【题型】填空题　【知识点】解析几何　【难度】medium
抛物线 \(y^2 = 2px(p>0)\) 的焦点 \(F\)，准线 \(l\)，点 \(A\)、\(B\) 是抛物线上两个动点，且满足 \(\angle AFB = \frac{\pi}{6}\)，设线段 \(AB\) 的中点 \(M\) 在 \(l\) 上的投影是 \(N\)，则 \(\frac{|AB|^2}{|MN|^2}\) 的最小值为 \underline{\quad\quad}。
【解答】
\textbf{【答案】} $2 - \sqrt{3}$

\bigskip

\textbf{【详解】} 过 $A$ 作 $AQ \perp l$ 于 $Q$，过 $B$ 作 $BP \perp l$ 于 $P$，

设 $|AF| = a$，$|BF| = b$，如图所示，根据抛物线的定义，

可知 $|AF| = |AQ|$，$|BF| = |BP|$。

在梯形 $ABPQ$ 中，有 $|MN| = \frac{1}{2}(a + b)$。

在 $\triangle ABF$ 中，
$|AB|^2 = a^2 + b^2 - 2ab \cos\frac{\pi}{6} = a^2 + b^2 - \sqrt{3}ab = (a + b)^2 - (2 + \sqrt{3})ab$,

又 $\because ab \le \left(\frac{a + b}{2}\right)^2$，$\therefore |AB|^2 \ge \frac{(2 - \sqrt{3})(a + b)^2}{4} \implies |AB| \ge \frac{\sqrt{6} - \sqrt{2}}{4}(a + b)$，

$\frac{|MN|}{|AB|} \le \frac{\frac{1}{2}(a + b)}{\frac{\sqrt{6} - \sqrt{2}}{4}(a + b)} = \frac{2}{\sqrt{6} - \sqrt{2}} = \frac{2(\sqrt{6} + \sqrt{2})}{4} = \frac{\sqrt{6} + \sqrt{2}}{2}$,

故
$\frac{|AB|^2}{|MN|^2} \ge \left(\frac{2}{\sqrt{6} + \sqrt{2}}\right)^2 = 2 - \sqrt{3}$.

$\therefore \frac{|AB|^2}{|MN|^2}$ 的最小值是 $2 - \sqrt{3}$。

\medskip

故答案为：$2 - \sqrt{3}$。

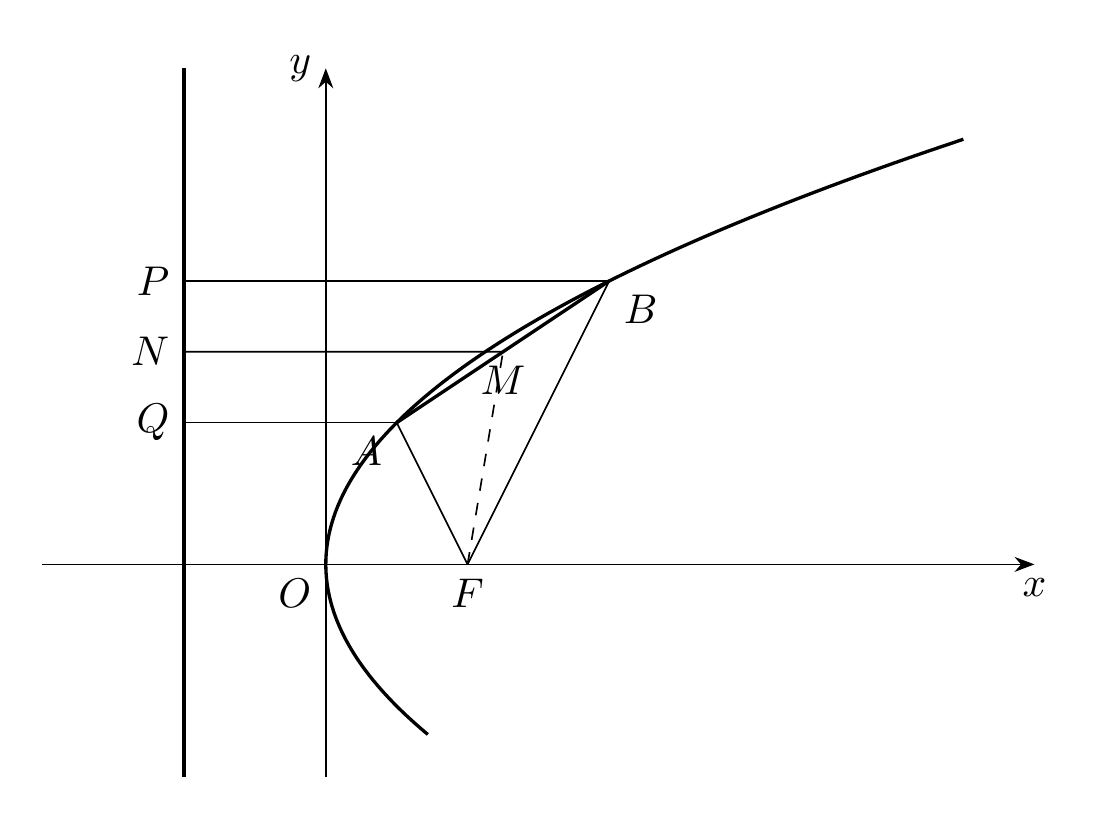